Question: I am trying so hard to deploy my website without the use of my IDE (Intellij). And I am having some major issues. As soon as I fix one thing I hit another road block and it takes me a few days of getting frustrated and giving up and coming back to it to even get any closer. So I am hoping someone can help me here!
First, I am using Intellij, Tomcat 8, JSF, and Maven. I am first off confused on a few things, the first thing is how tomcat even knows what to deploy. Secondly what on earth is a manager
'''
<plugin>
<groupId>org.apache.tomcat.maven</groupId>
<artifactId>tomcat7-maven-plugin</artifactId>
<version>2.2</version>
<configuration>
<path>/${project.build.finalName}</path>
<update>true</update>
<url>http://localhost:8080/manager/text</url>
<username>tomcat</username>
<password>tomcatuser</password>
</configuration>
</plugin>
'''
And third how on earth is the file structure suppose to look like. Because if you are using apache tomcat do all the files also go in the project structure? Or can you leave tomcat separate and just link your tomcat to the correct directory containing your application?
'''
<role rolename="tomcat" />
<role rolename="manager-gui" />
<role rolename="manager-script" />
<role rolename="admin-gui" />
<user username="tomcat" password="tomcatuser"
roles="tomcat,manager-gui,admin-gui,manager-script" />
'''
As of right now I put all of the files that are in apaches folder into my main directory of my project because I was having issues and got tired of trying to fix it. Now I am trying to deploy (Which to be honest I am not sure what the difference between deploy and run is) I am guessing maybe deploy recreates the war file? And run just runs the current war file? Anyways not the point. The run seems to work ok, only problem is I cant stop the service with shutdown. And it also has a context path which I do not want. I want no context path if that is possible.
The next problem is that when I run tomcat7:deploy (in the ide) it gives me this error.
'''
[ERROR] Failed to execute goal org.apache.tomcat.maven:tomcat7-maven-plugin:2.2:deploy (default-cli) on project JavaServerFaces: Tomcat return http status error: 404, Reason Phrase: Not Found: -> [Help 1]
'''
I think its because there is no /manager/text.... but I dont even know what a manager is at this point so I am kind of lost. Hopefully someone can help me get a better grasp of how everything is structured/done with apache tomcat.

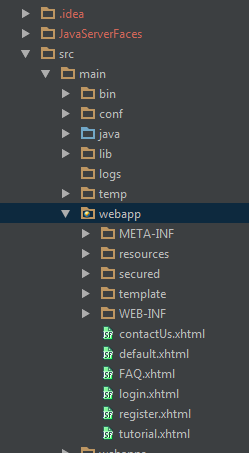
Answer: According to <URL> each web application has to be packaged in its own "war" file. This is aside of Tomcat. This applies to standard Java web application server.
There are <URL>.
Tomcat is a server. It lives in its own process and communicates with the world through the port 8080 by default. With the manager installed, it is open for other processes to deploy applications through HTTP requests. The browser or any other user agent.
Your IDE starts a Maven process which uses the official <URL> with your war file as the body in order to deploy your application. Notice that you could run Maven outside of your IDE, you just need the pom.xml file.
The users and roles file is just the (global) file required by one of the several authentication configurations possible in Tomcat: the <URL> there.
I think the HTTP 404 error is due to the fact that you don't have the manager application in the target Tomcat server where the plugin is pointing to. Just follow the steps of the <URL> in order to propertly configure it.
The difference between run and deploy <URL>.
Follow <URL> too, in order to deploy an application as the "ROOT" application.
Hope that helps.